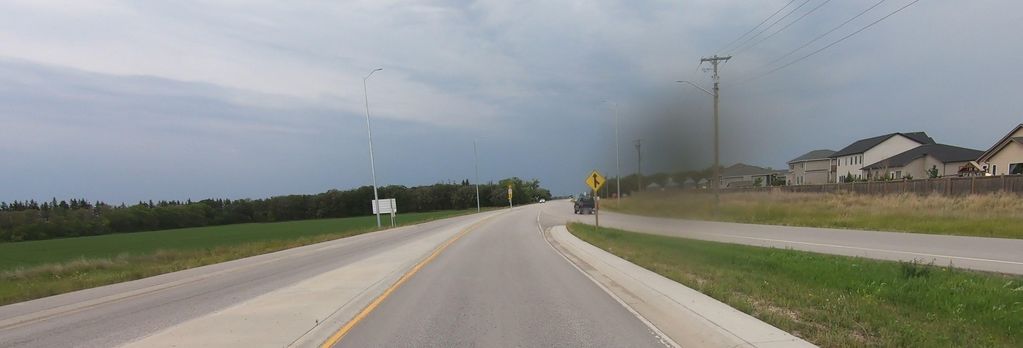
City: winnipeg